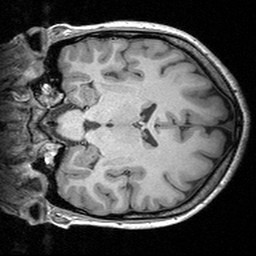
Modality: T1w
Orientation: coronal
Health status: healthy